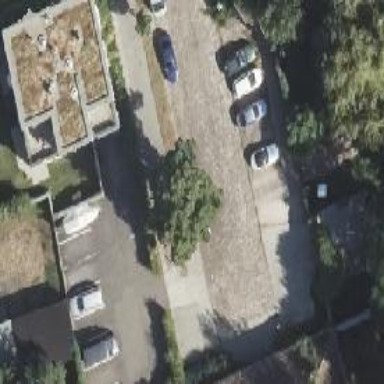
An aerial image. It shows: Road serving as parking aisle.